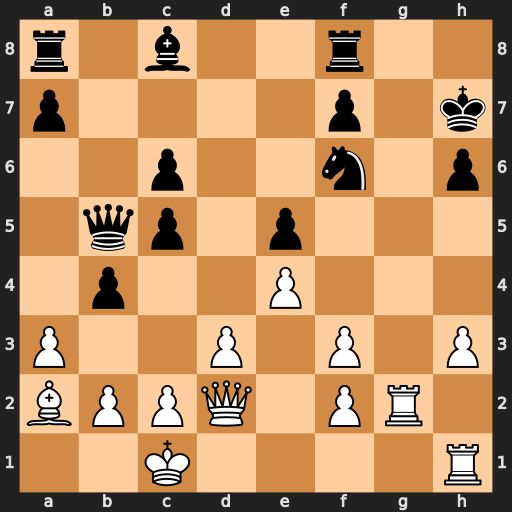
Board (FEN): r1b2r2/p4p1k/2p2n1p/1qp1p3/1p2P3/P2P1P1P/BPPQ1PR1/2K4R
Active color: w
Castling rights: -
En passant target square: -
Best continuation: Rhg1 Nh5 Rg5 Nf4 Rxe5